一年级 · 算术
_火柴盒里有（）根小棒。

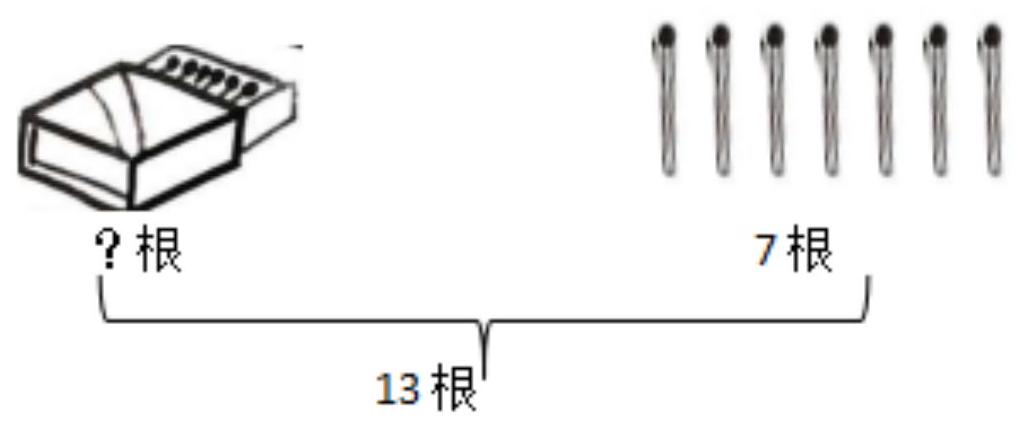
A、 5
B、 6
C、 7

答案: B
解析: 解$B ; 13-7=6$